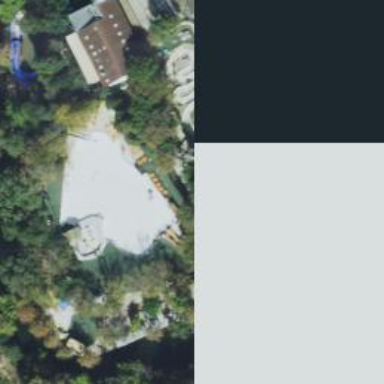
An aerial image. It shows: Water slide attraction.